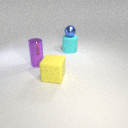
large cyan rubber cylinder behind small purple rubber cylinder